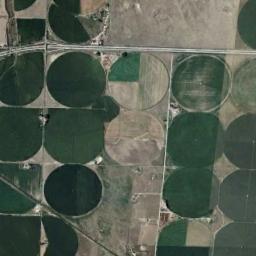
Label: circular_farmland